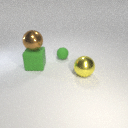
large green rubber cube below large brown metal sphere